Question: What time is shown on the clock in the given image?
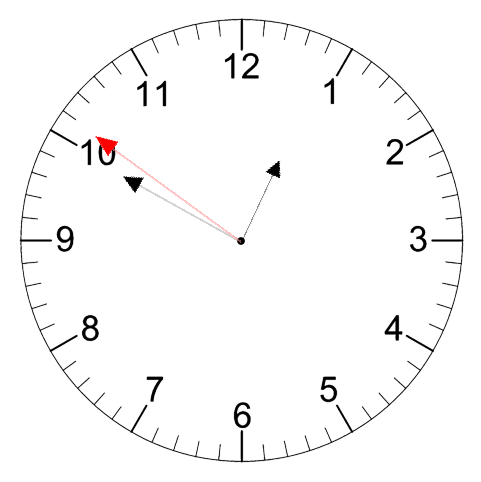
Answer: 12:49:51